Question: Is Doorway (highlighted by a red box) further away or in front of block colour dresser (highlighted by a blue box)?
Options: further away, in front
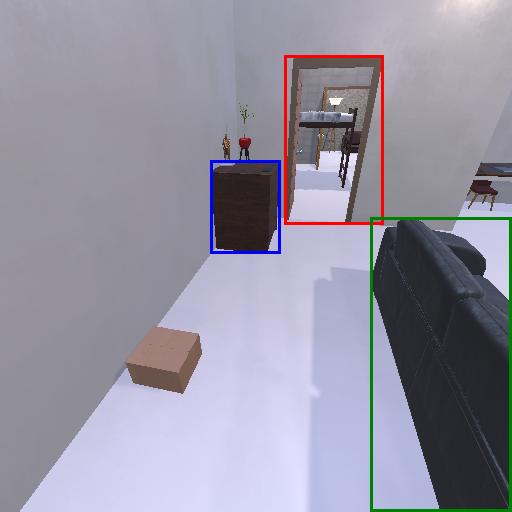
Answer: further away